Aerial crown-view tile of a tropical tree (Barro Colorado Island, Panama), acquired 20250616:
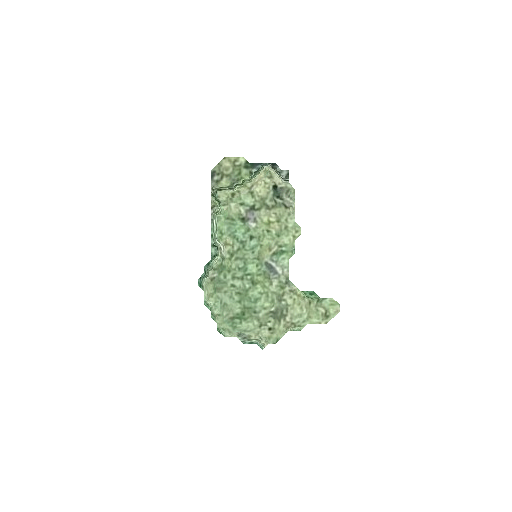
Species: Cecropia insignis
GBIF accepted scientific name: Cecropia insignis
Crown area: 23.019 m²